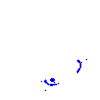
Particle: proton